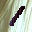
Label: 1